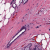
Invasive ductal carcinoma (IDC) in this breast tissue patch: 0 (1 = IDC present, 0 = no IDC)